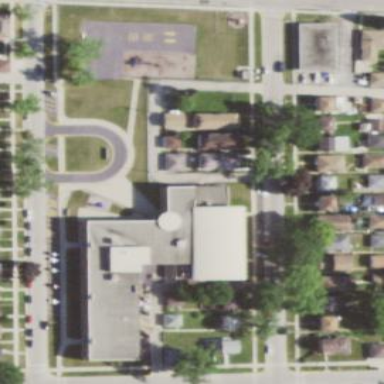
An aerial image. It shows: School.